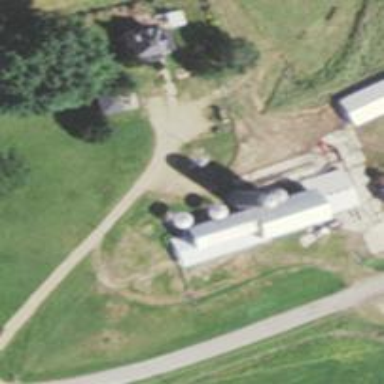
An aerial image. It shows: Silo.